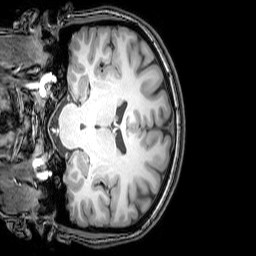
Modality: T1w
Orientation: coronal
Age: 22
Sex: female
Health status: healthy
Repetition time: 0.081 s
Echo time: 0.037 s